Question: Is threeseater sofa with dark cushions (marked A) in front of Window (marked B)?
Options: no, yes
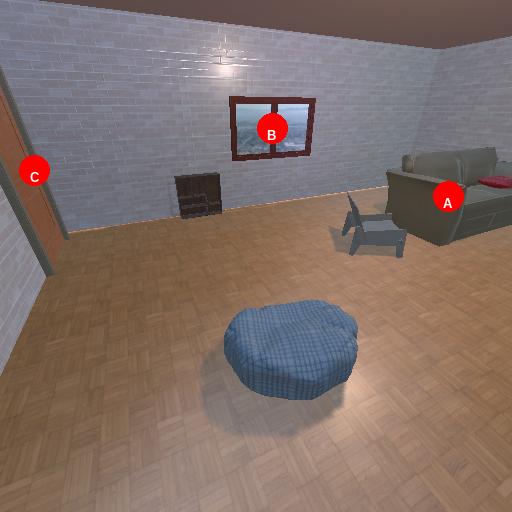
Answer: no